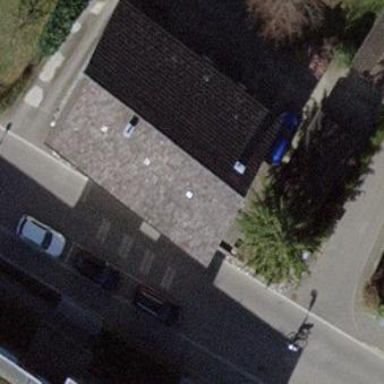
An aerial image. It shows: Building with gabled roof.